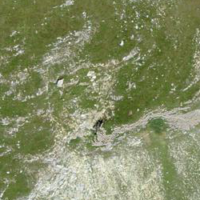
EUNIS habitat code: 26
Species observed at this site:
Arnica montana